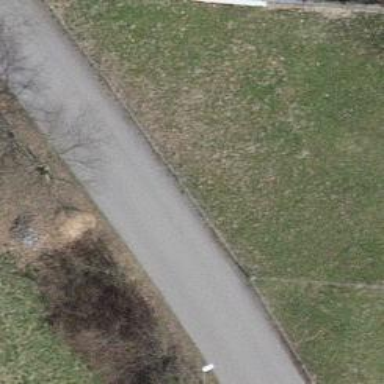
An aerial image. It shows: Unclassified road.